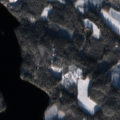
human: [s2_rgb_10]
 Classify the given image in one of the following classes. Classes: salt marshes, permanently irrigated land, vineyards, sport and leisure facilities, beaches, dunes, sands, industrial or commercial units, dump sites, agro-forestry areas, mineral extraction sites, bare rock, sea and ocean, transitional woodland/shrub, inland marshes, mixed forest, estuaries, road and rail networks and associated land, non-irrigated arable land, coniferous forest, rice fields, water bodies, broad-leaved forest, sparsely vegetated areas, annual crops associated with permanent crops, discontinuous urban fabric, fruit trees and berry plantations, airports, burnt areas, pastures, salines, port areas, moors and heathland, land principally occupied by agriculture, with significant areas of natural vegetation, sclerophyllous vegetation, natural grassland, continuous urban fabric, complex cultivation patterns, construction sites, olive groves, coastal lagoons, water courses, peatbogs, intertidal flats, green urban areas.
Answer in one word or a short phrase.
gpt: broad-leaved forest, coniferous forest, mixed forest, water bodies